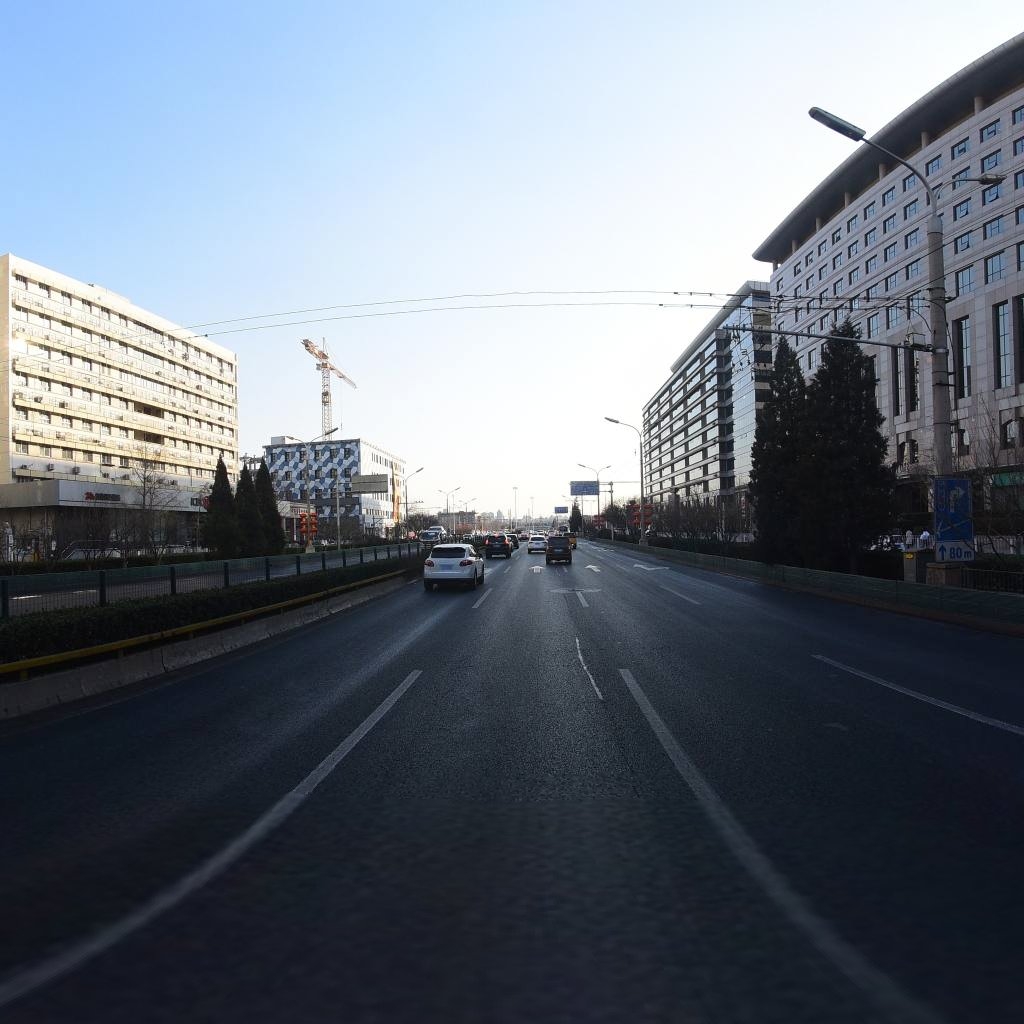
Region: Dongcheng
Road damage annotations: longitudinal patch, longitudinal crack